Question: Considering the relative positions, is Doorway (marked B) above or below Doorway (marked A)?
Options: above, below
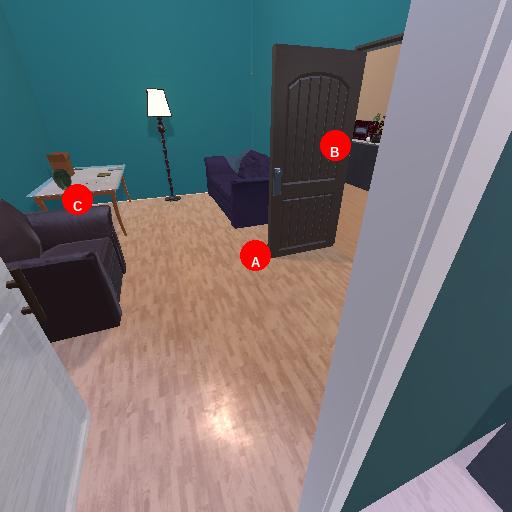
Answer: above